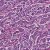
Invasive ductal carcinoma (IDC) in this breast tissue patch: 1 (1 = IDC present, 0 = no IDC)